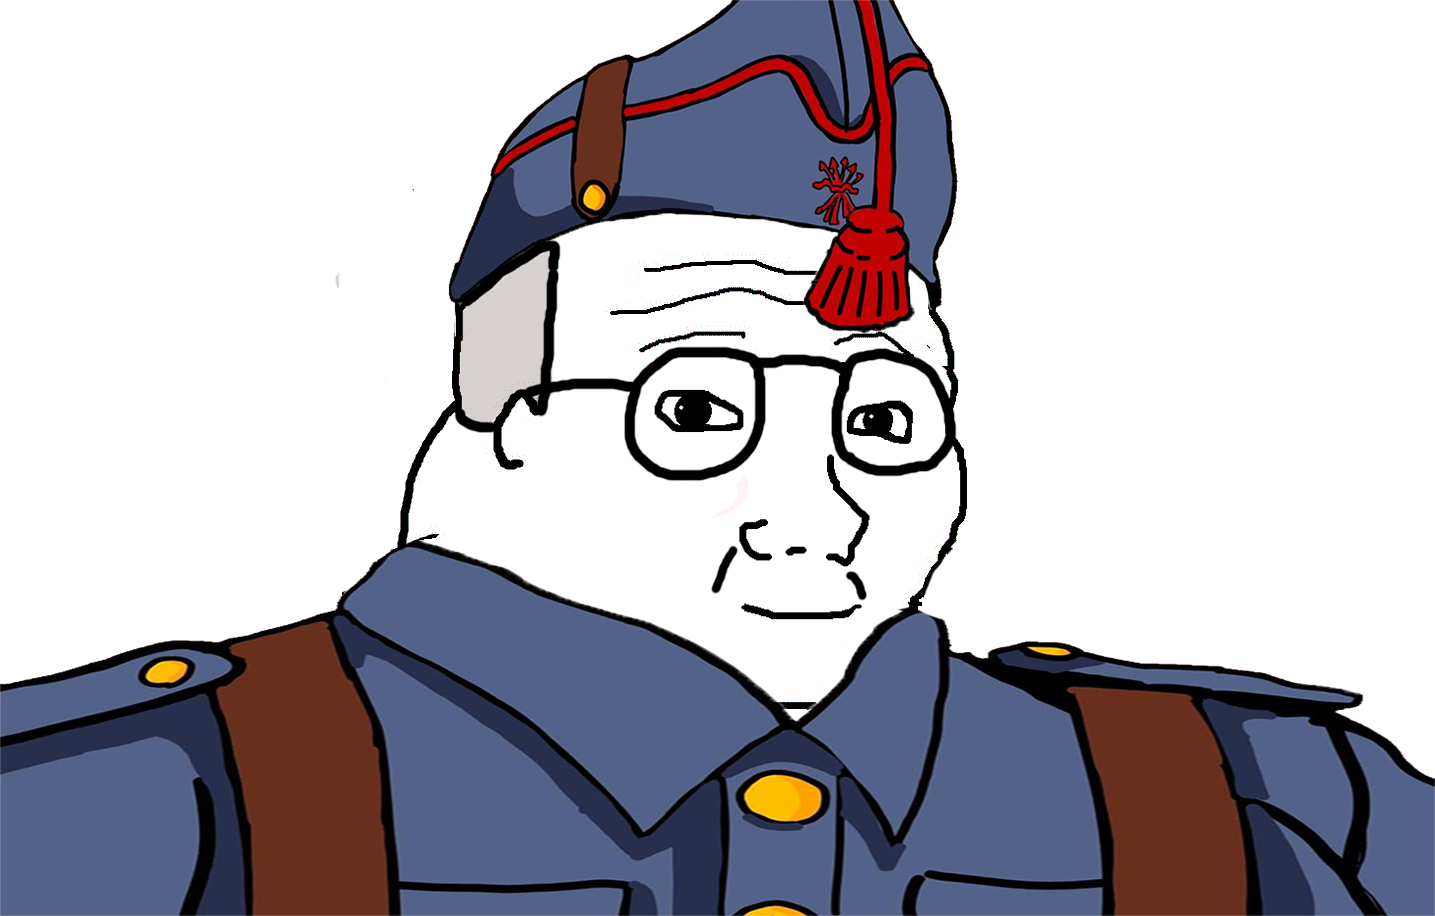
Label: 5_Blobjak